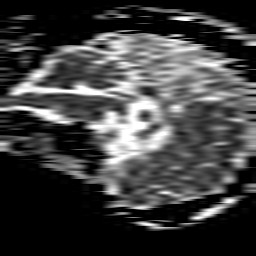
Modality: ADC
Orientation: sagittal
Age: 40
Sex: female
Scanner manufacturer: philips
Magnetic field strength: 1.5 T
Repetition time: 3.403 s
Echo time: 0.09411 s